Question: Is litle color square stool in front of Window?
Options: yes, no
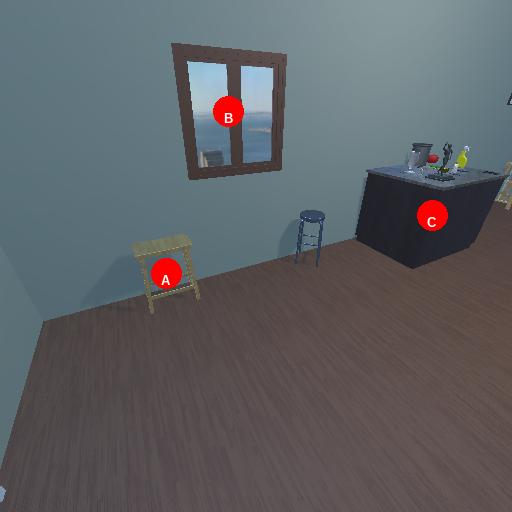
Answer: yes